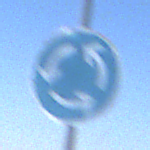
Verkehrszeichen: Kreisverkehr
Umgebung: Outdoor, Nature
Tageszeit: MorningAfternoon
Wetter: PartlyCloudy
Licht: Natural
Jahreszeit: NotSpecified
Kontrast: HighContrast